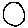
Label: circle